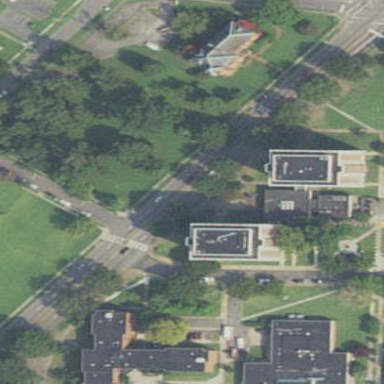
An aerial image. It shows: Dormitory building.